Field crop: tomato
Growth stage: 2
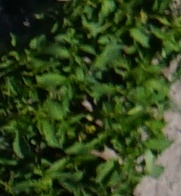
Species: tomato